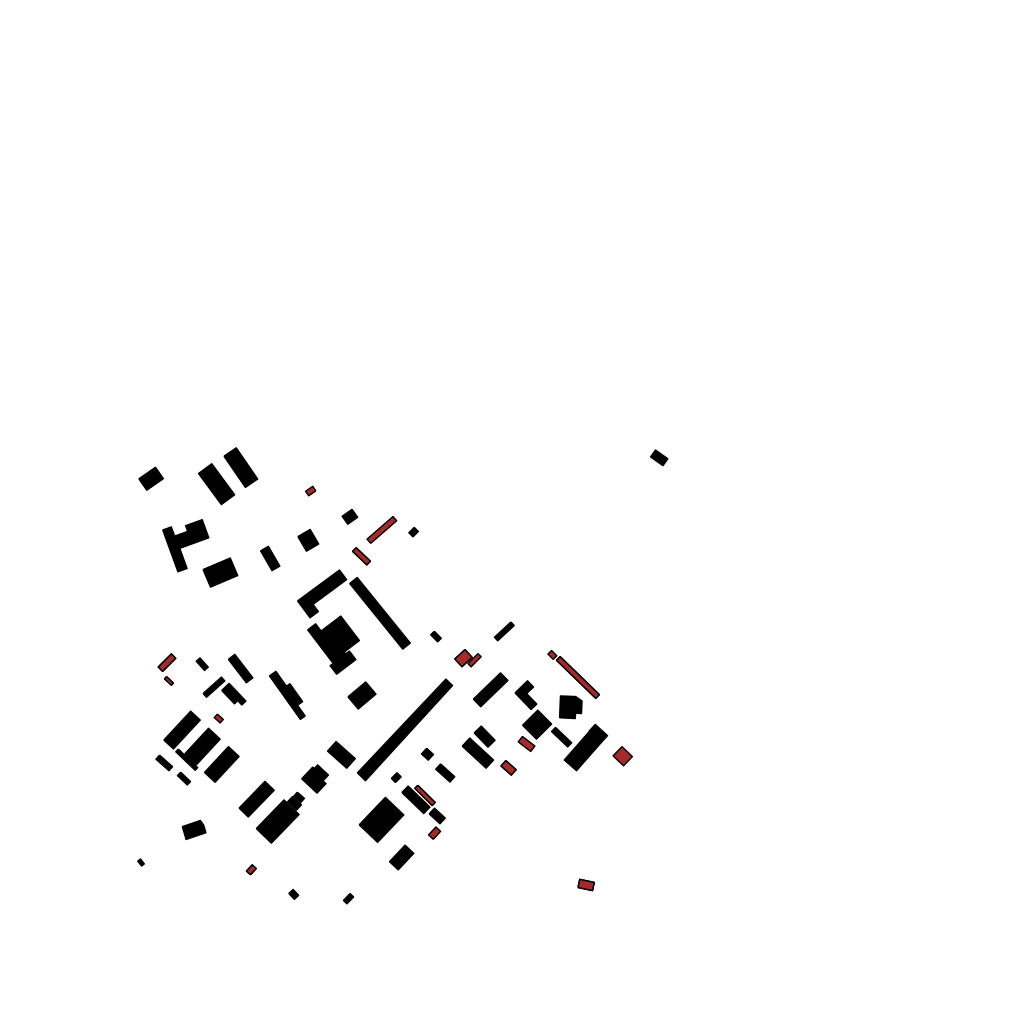
Tags: overhead vector_map, agriculture, industrial, recreation, high_rise, individual_rise, low_rise, density_1, Building, Facility, 1.0 km²